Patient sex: F
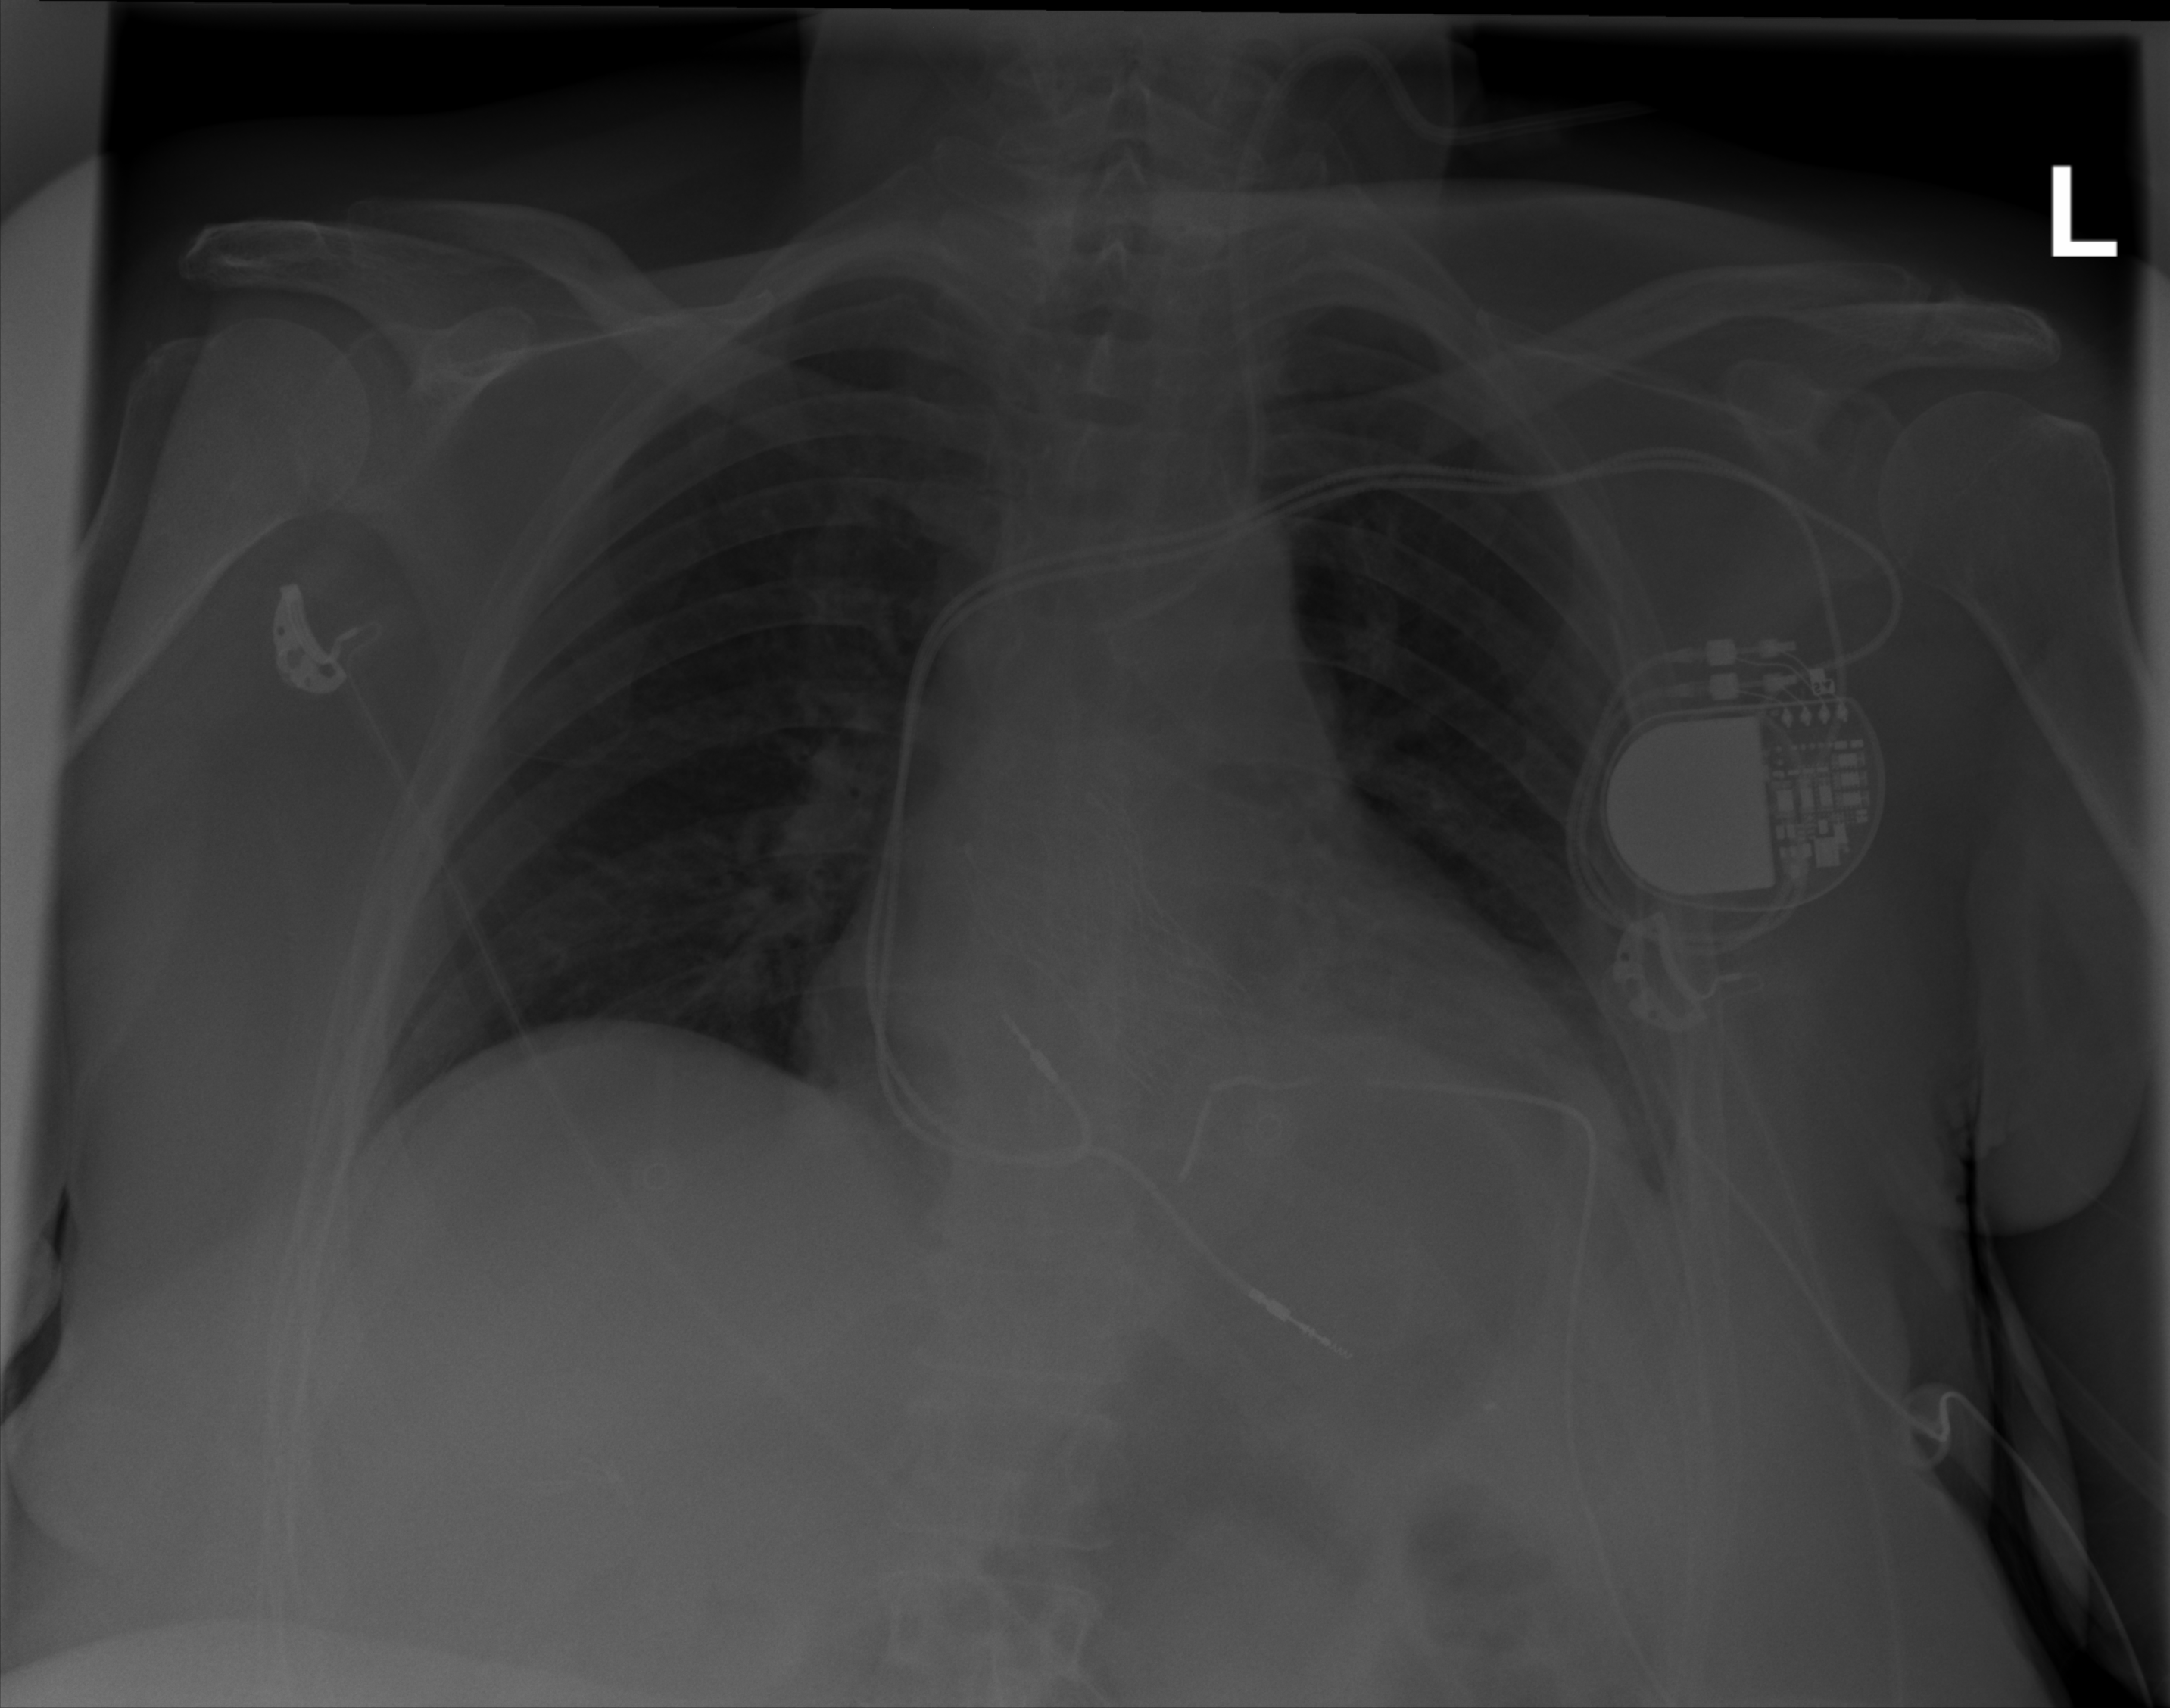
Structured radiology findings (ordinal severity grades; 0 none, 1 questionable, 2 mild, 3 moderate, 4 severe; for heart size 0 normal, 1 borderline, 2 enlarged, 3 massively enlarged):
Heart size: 2
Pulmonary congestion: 0
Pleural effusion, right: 0
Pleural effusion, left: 2
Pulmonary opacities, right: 0
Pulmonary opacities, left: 0
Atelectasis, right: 0
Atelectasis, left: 2